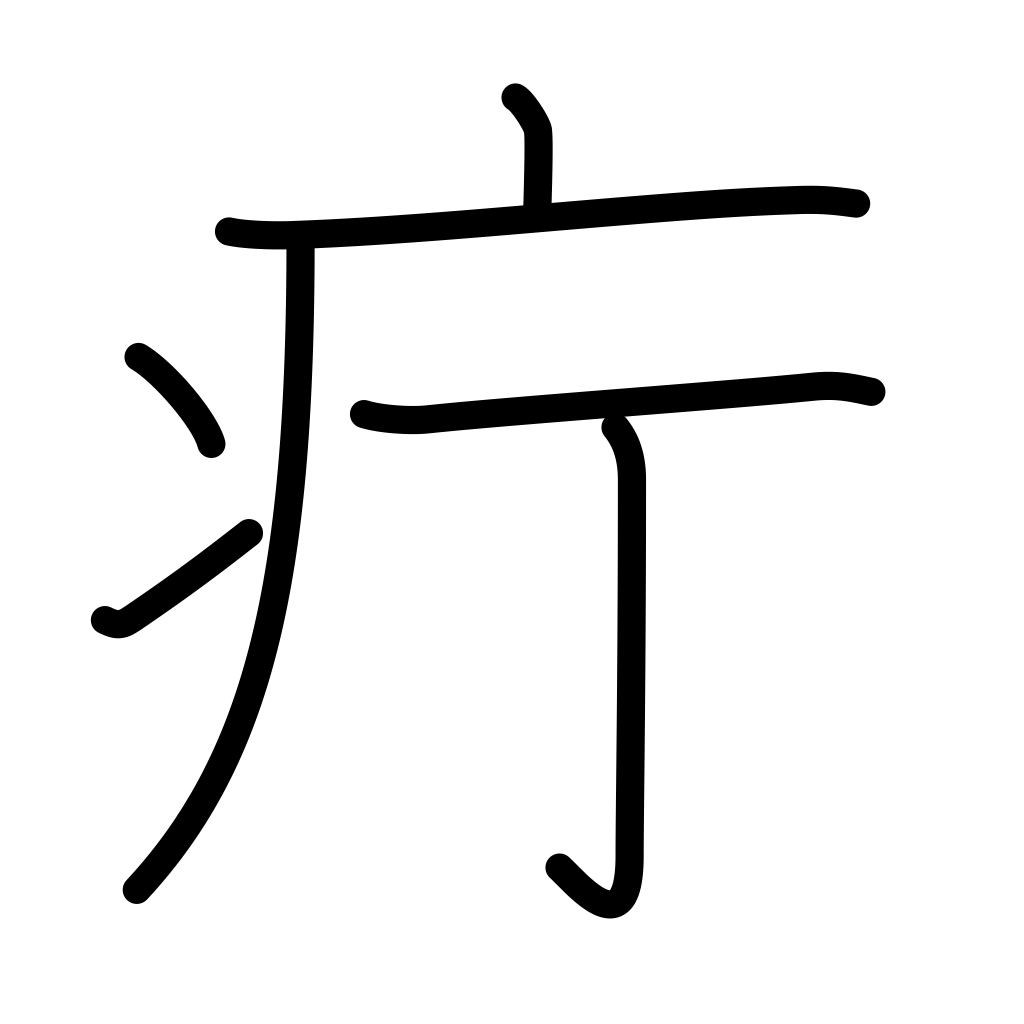
Meaning: carbuncle